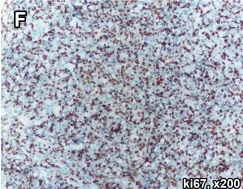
Pathological specimen. (F) Proliferative activity of 80% is observed with Ki67 (x200).
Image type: pathology (immunostaining)